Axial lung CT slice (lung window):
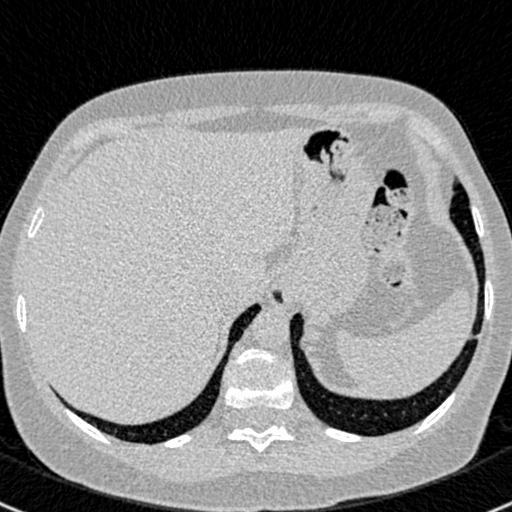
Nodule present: no